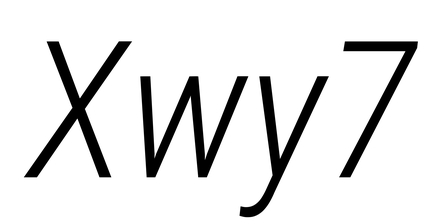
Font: Roboto-Italic_Condensed_Light_Italic